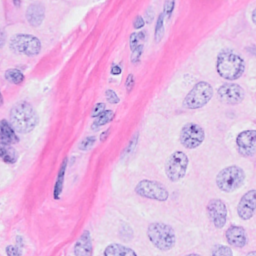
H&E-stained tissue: Breast